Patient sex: M
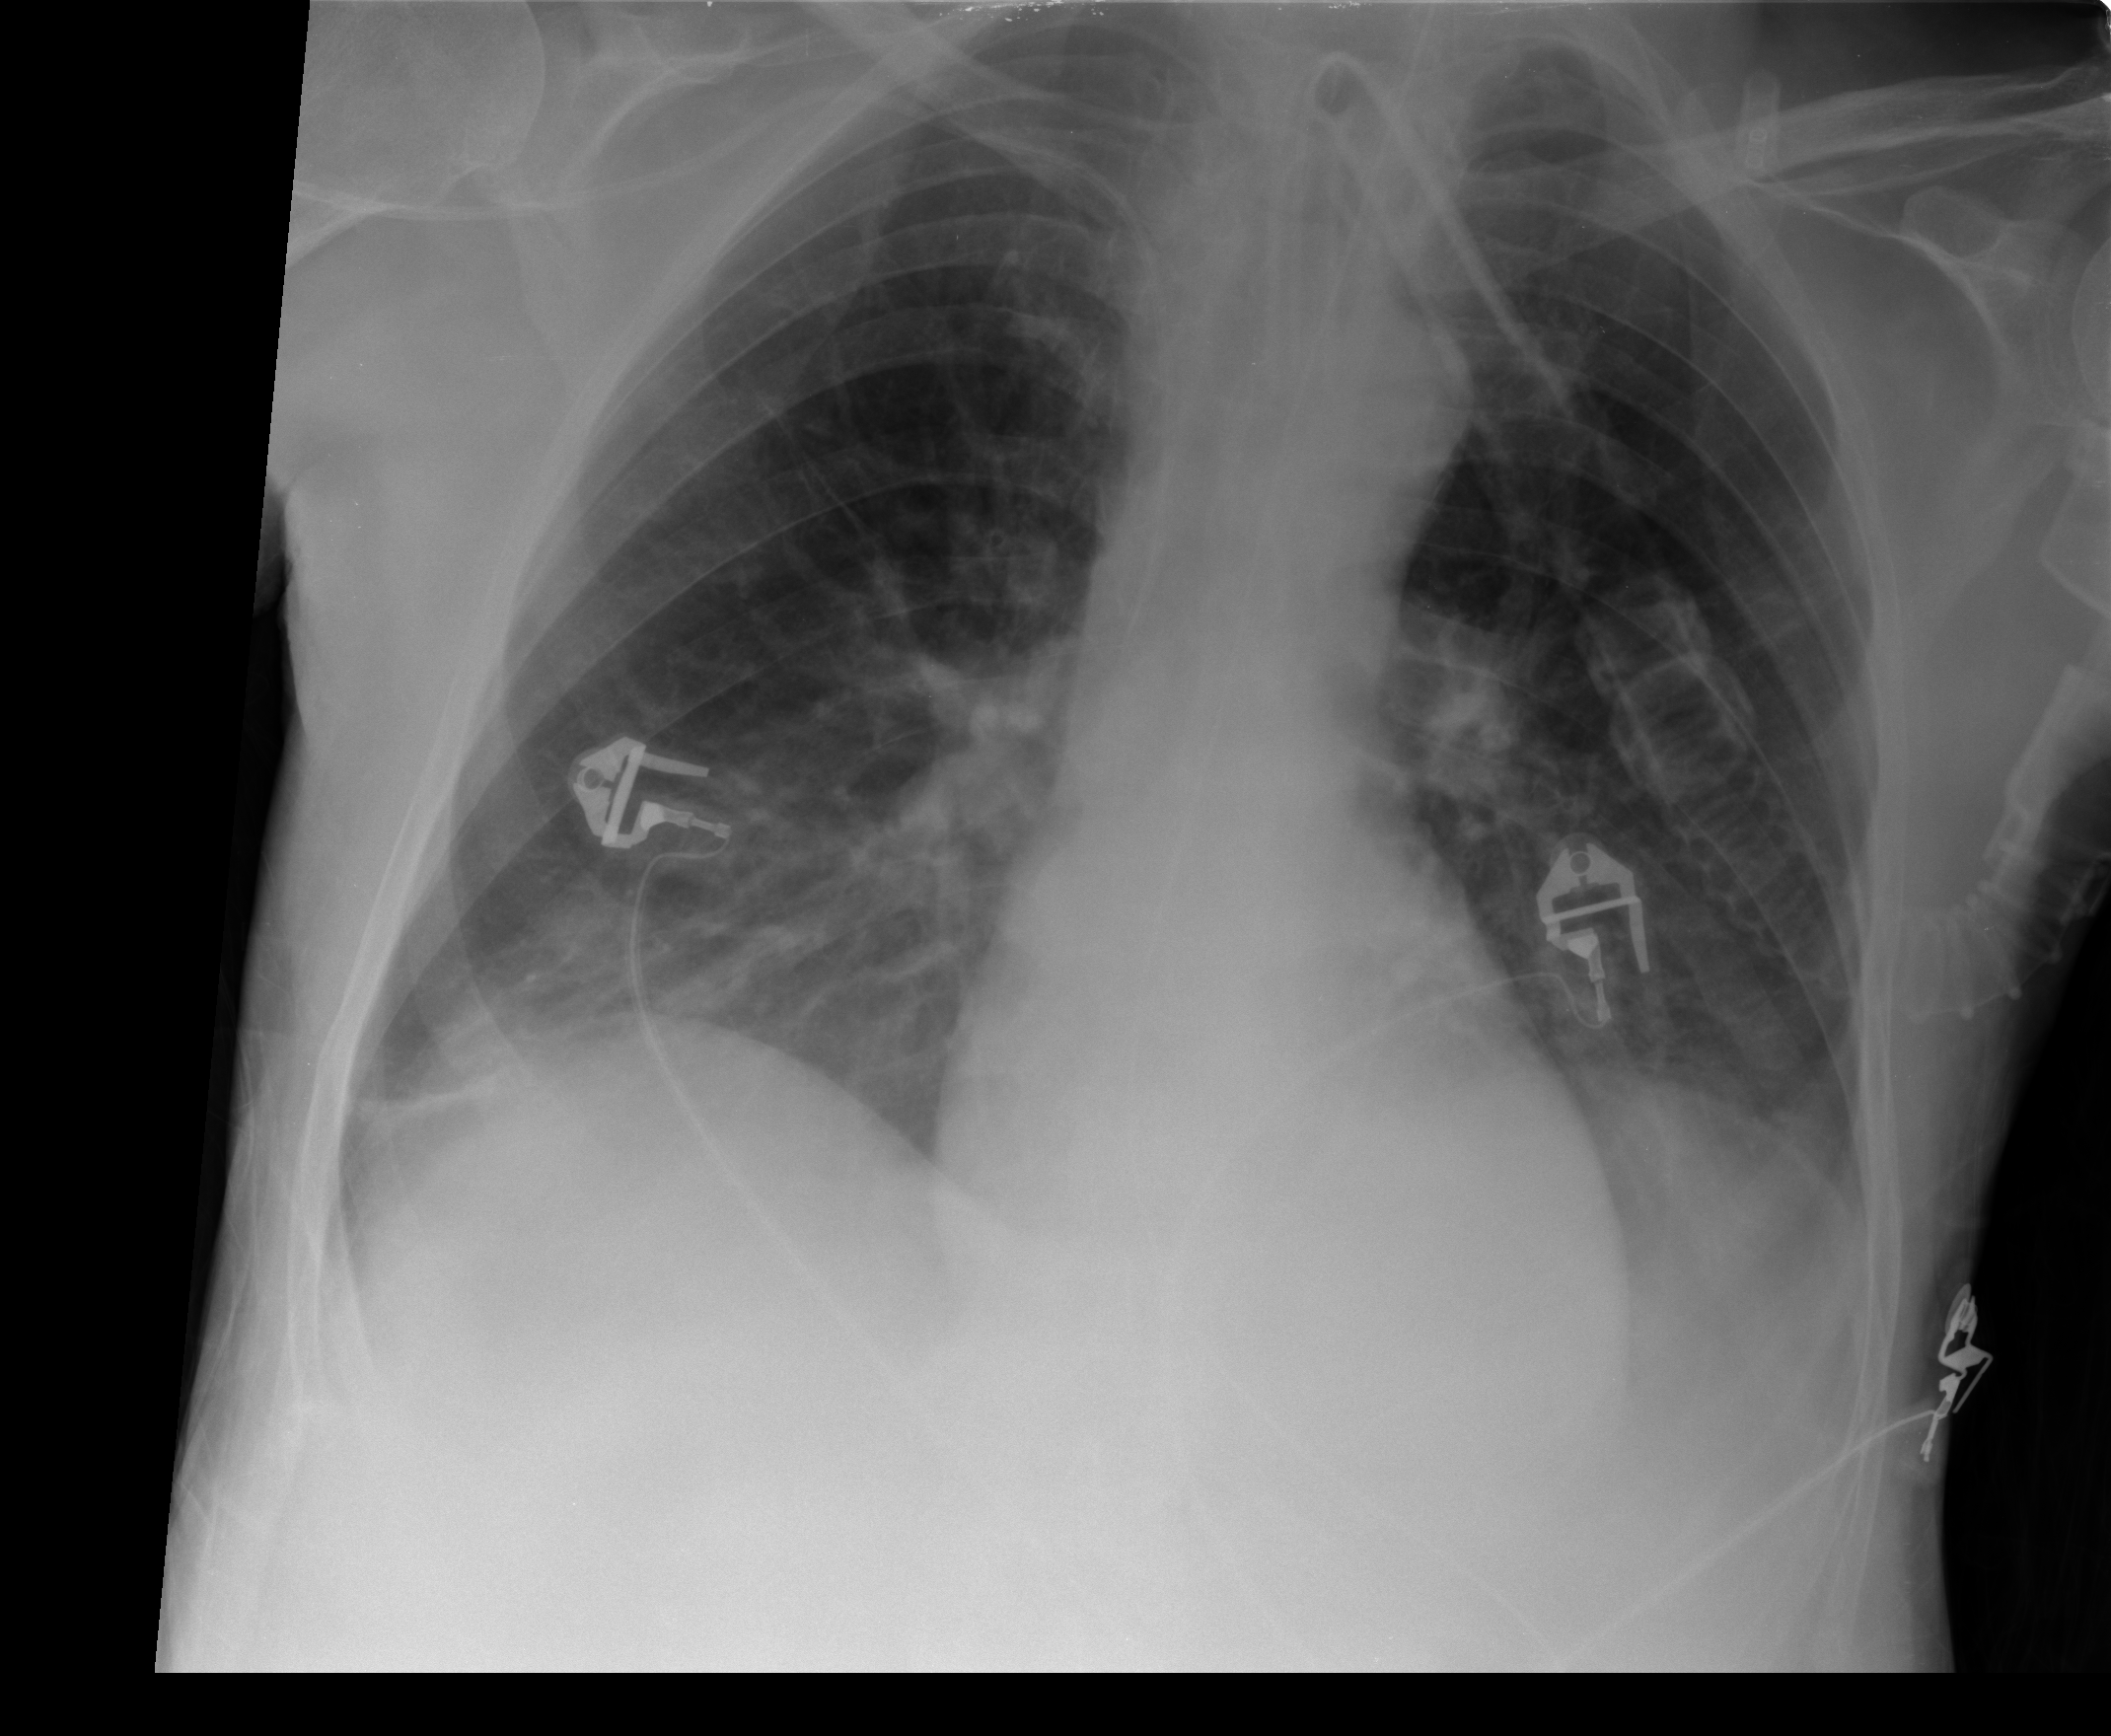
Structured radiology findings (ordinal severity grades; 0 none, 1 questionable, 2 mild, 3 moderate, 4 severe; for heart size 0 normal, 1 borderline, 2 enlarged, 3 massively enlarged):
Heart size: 0
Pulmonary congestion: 0
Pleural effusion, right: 0
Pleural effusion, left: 0
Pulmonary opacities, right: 0
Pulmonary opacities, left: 0
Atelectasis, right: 2
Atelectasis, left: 2